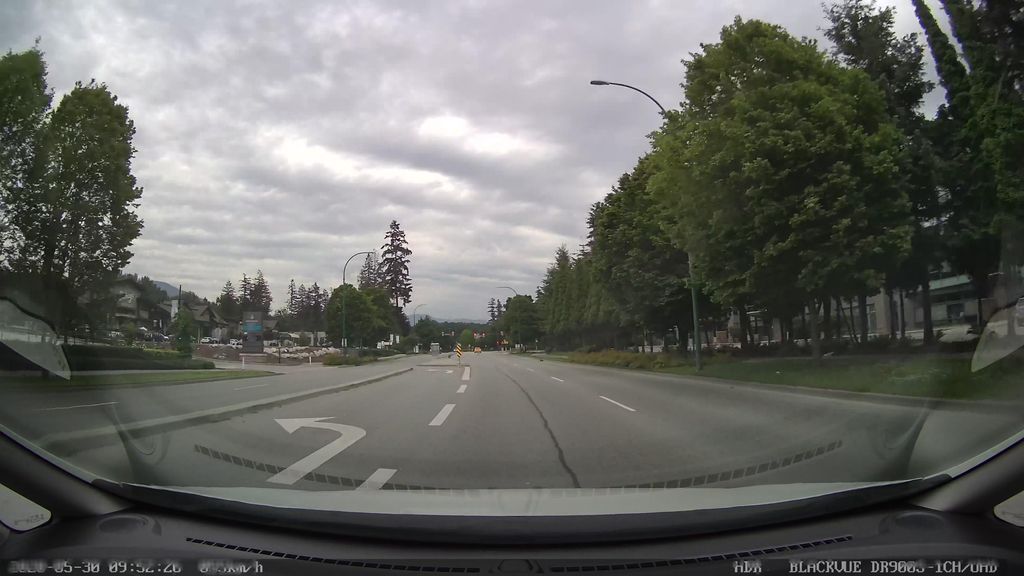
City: vancouver